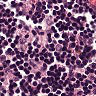
Metastatic tissue present: no